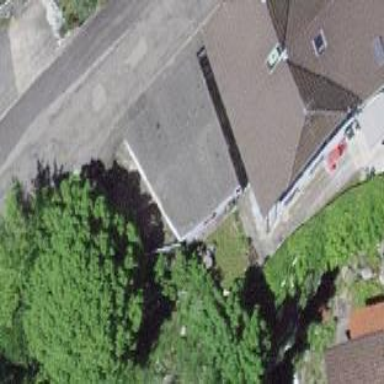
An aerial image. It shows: Garage.